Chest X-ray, AP view. Patient: 81 years old, sex F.
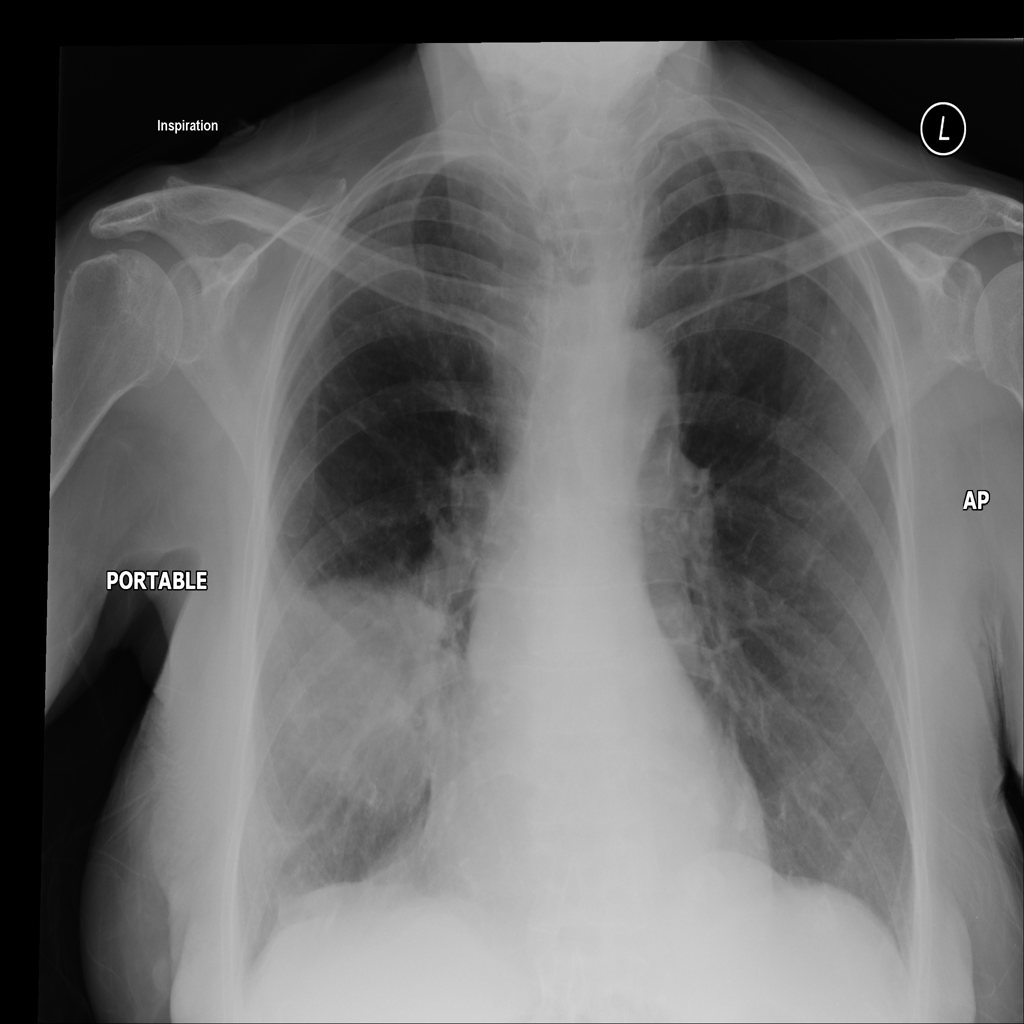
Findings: Mass